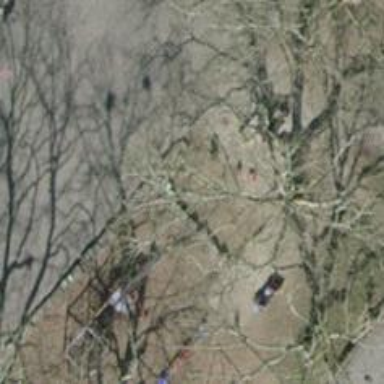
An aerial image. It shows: Urban tree adds touch of nature to the surroundings.